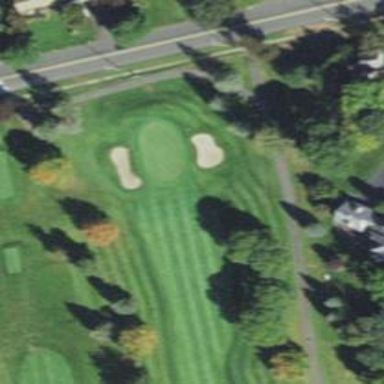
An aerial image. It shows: View of golf hole.